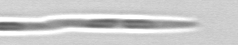
Label: Pseudo-nitzschia